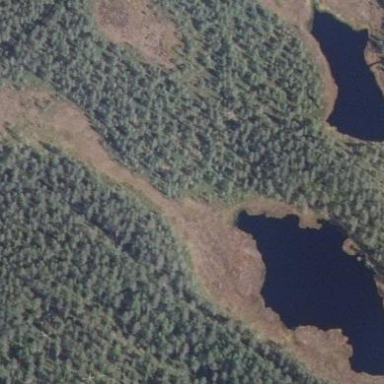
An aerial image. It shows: Lake with natural water.